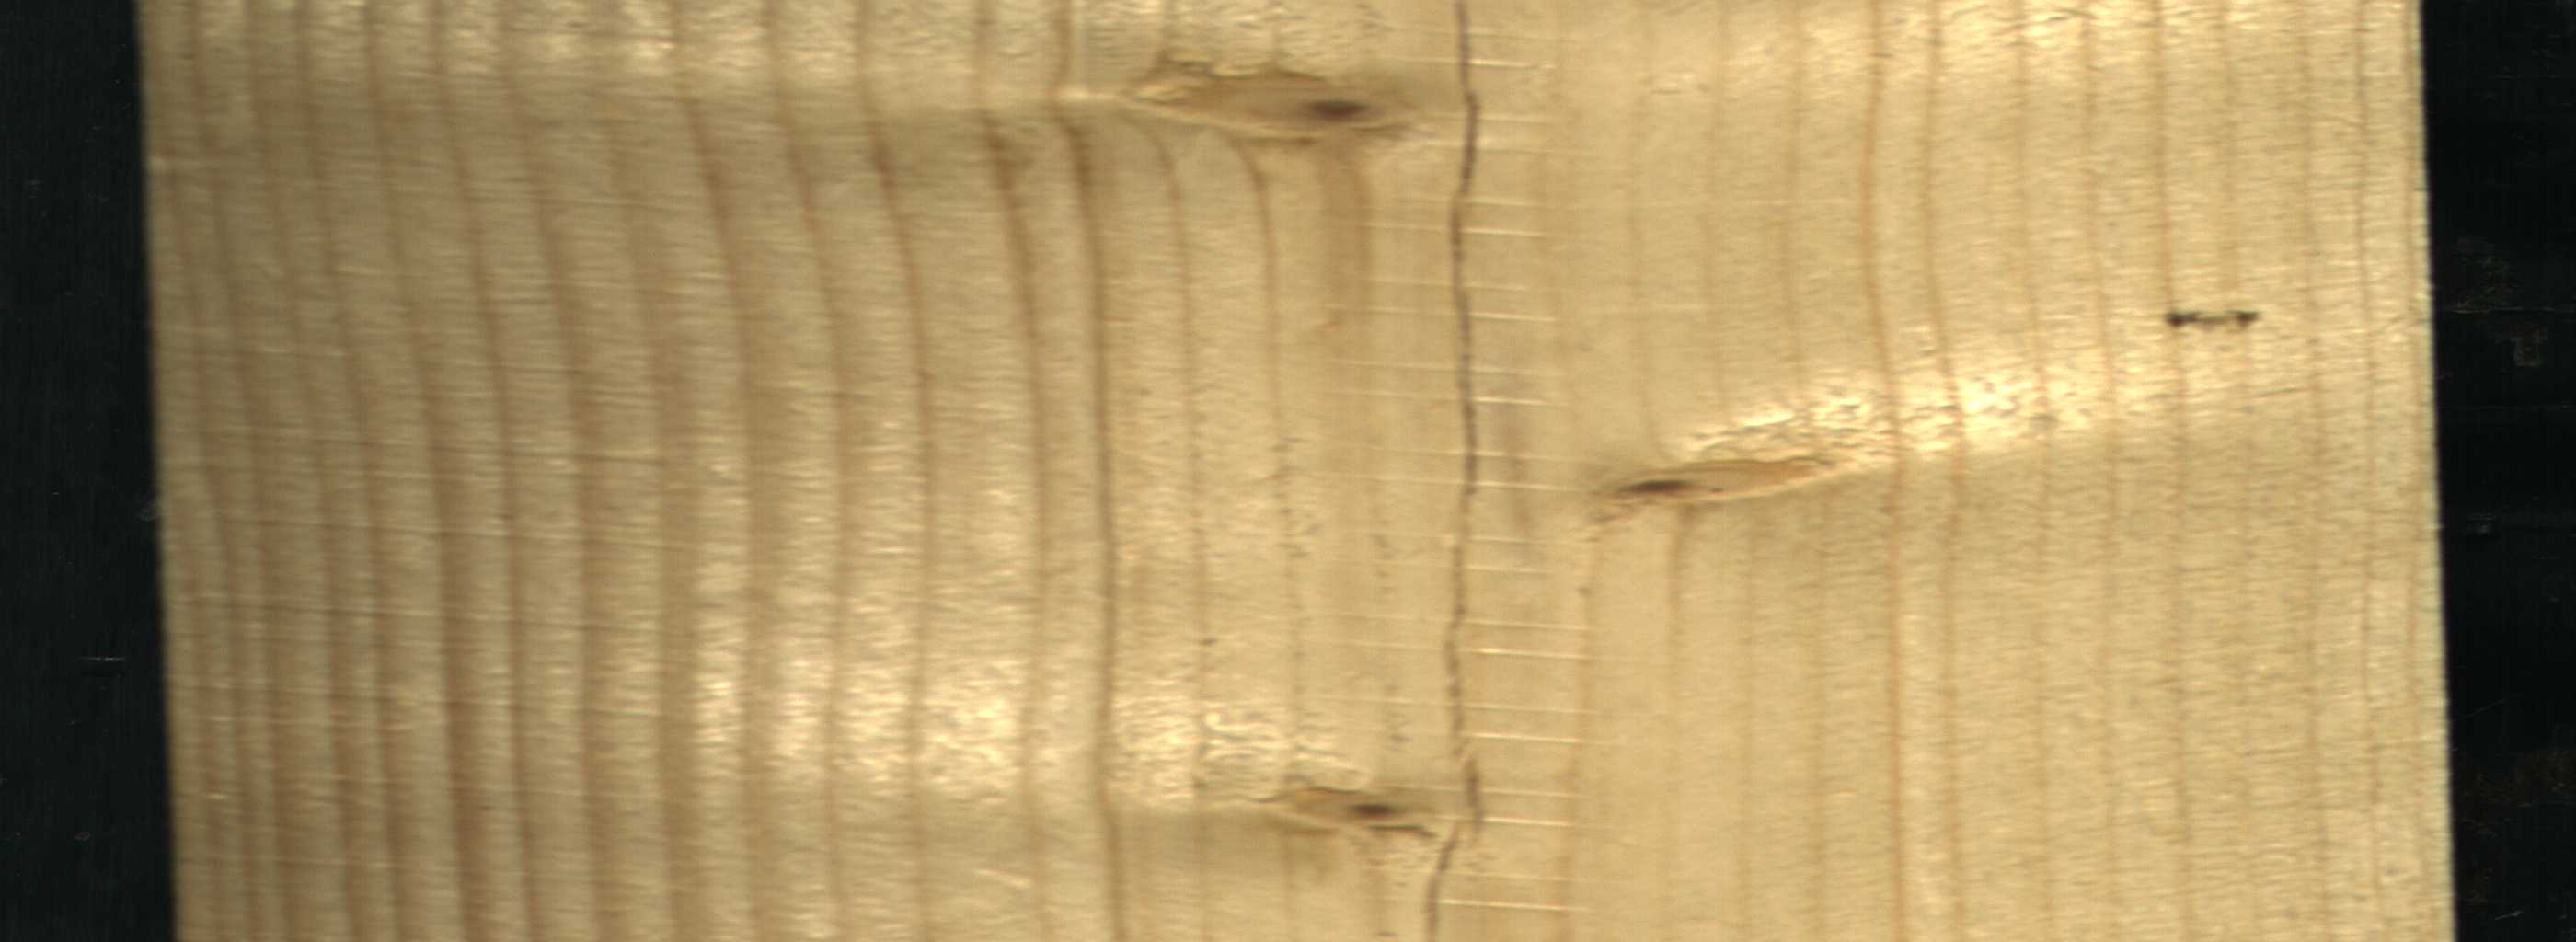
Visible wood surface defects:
Crack
Live_Knot
Live_Knot
Live_Knot